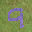
Label: 9